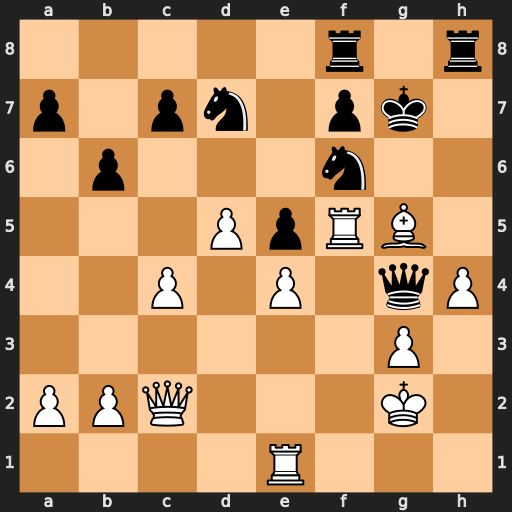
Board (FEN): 5r1r/p1pn1pk1/1p3n2/3PpRB1/2P1P1qP/6P1/PPQ3K1/4R3
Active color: w
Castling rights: -
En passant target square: -
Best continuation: Bxf6+ Nxf6 Rg5+ Qxg5 hxg5